Field crop: maize
Growth stage: 1
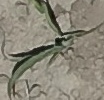
Species: sorghum